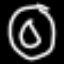
Label: donut